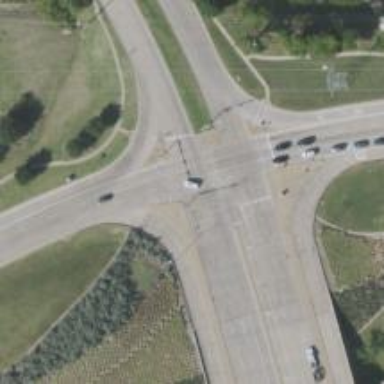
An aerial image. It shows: Secondary link road.